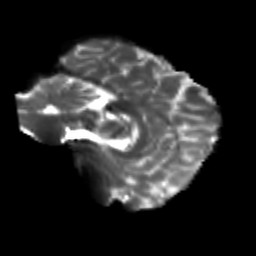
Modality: T2w
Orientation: sagittal
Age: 23
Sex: male
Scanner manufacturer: siemens
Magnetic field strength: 3 T
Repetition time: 3.5 s
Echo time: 0.104 s